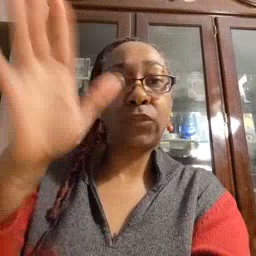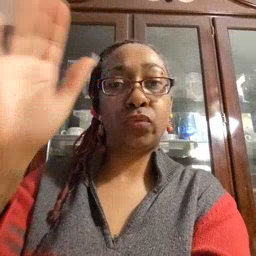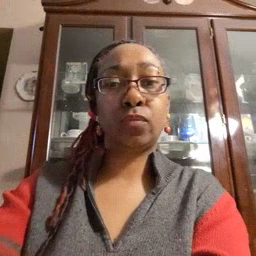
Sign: finish